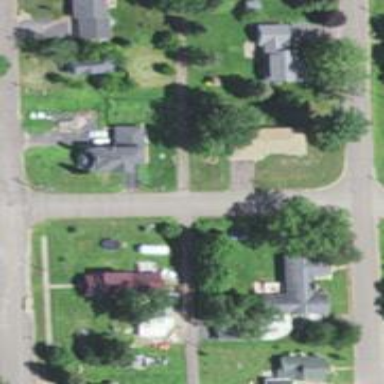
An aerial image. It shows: Alley classified as service road.